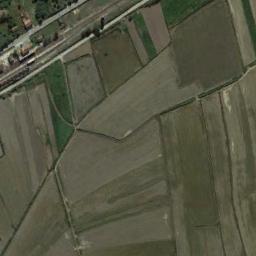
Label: terrace